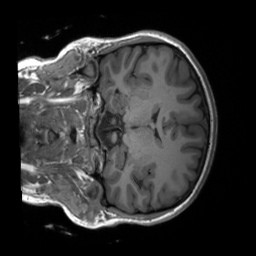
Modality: T1w
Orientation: coronal
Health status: healthy
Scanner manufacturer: siemens
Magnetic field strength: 3 T
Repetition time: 1.9 s
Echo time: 0.00232 s